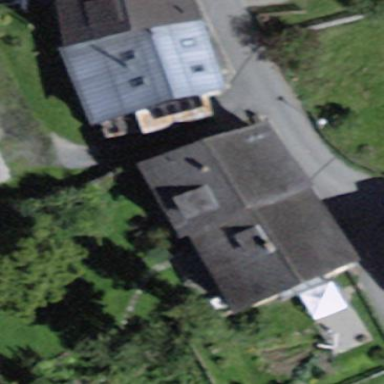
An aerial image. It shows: Building with gabled roof oriented across its structure.